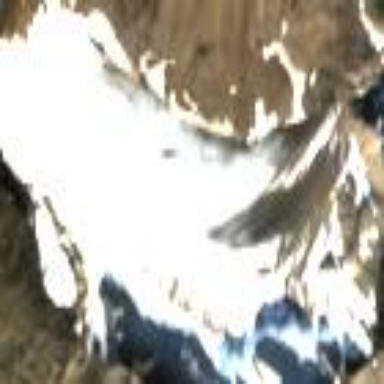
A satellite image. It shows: Stunning view of glacier.